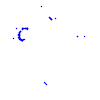
Particle: proton